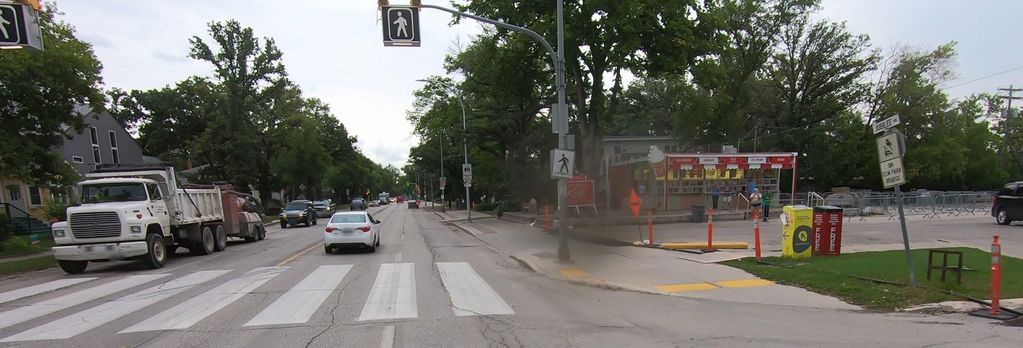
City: winnipeg